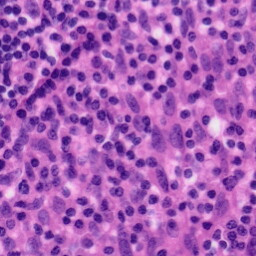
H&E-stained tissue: Tonsil